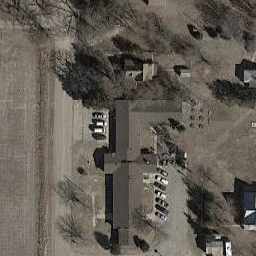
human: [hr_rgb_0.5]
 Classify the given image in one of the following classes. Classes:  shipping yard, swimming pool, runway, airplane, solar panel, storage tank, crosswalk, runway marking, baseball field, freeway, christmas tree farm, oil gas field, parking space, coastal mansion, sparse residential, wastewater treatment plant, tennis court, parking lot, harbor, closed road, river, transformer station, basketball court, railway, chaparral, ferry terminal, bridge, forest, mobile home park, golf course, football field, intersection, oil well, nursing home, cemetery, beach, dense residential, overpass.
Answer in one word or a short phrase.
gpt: nursing home